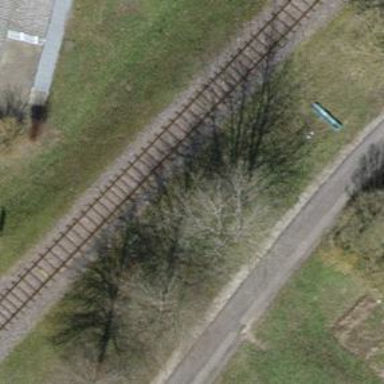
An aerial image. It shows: Public transport stop position at railway halt.